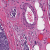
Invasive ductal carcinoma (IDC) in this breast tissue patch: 0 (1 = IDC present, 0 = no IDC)